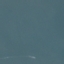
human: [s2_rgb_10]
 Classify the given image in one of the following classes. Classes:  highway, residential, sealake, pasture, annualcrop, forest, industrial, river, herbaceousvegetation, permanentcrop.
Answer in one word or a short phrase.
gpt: SeaLake